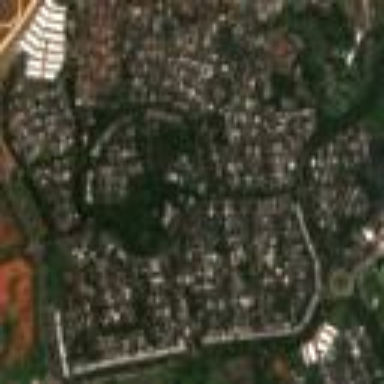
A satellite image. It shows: Residential area with houses.